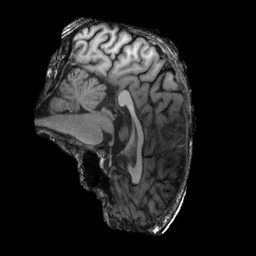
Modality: T1w
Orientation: sagittal
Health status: ill
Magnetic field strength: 3 T